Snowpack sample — Buffalo Mountain, Silverthorne, Colorado, USA (1/25/25, 10:11 AM MST)
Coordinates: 39.6222, -106.1139
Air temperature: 22 °F
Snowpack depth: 110 cm
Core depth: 30 cm
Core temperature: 42.8 °F
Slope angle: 12°, slope face: 102°
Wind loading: high
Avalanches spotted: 0
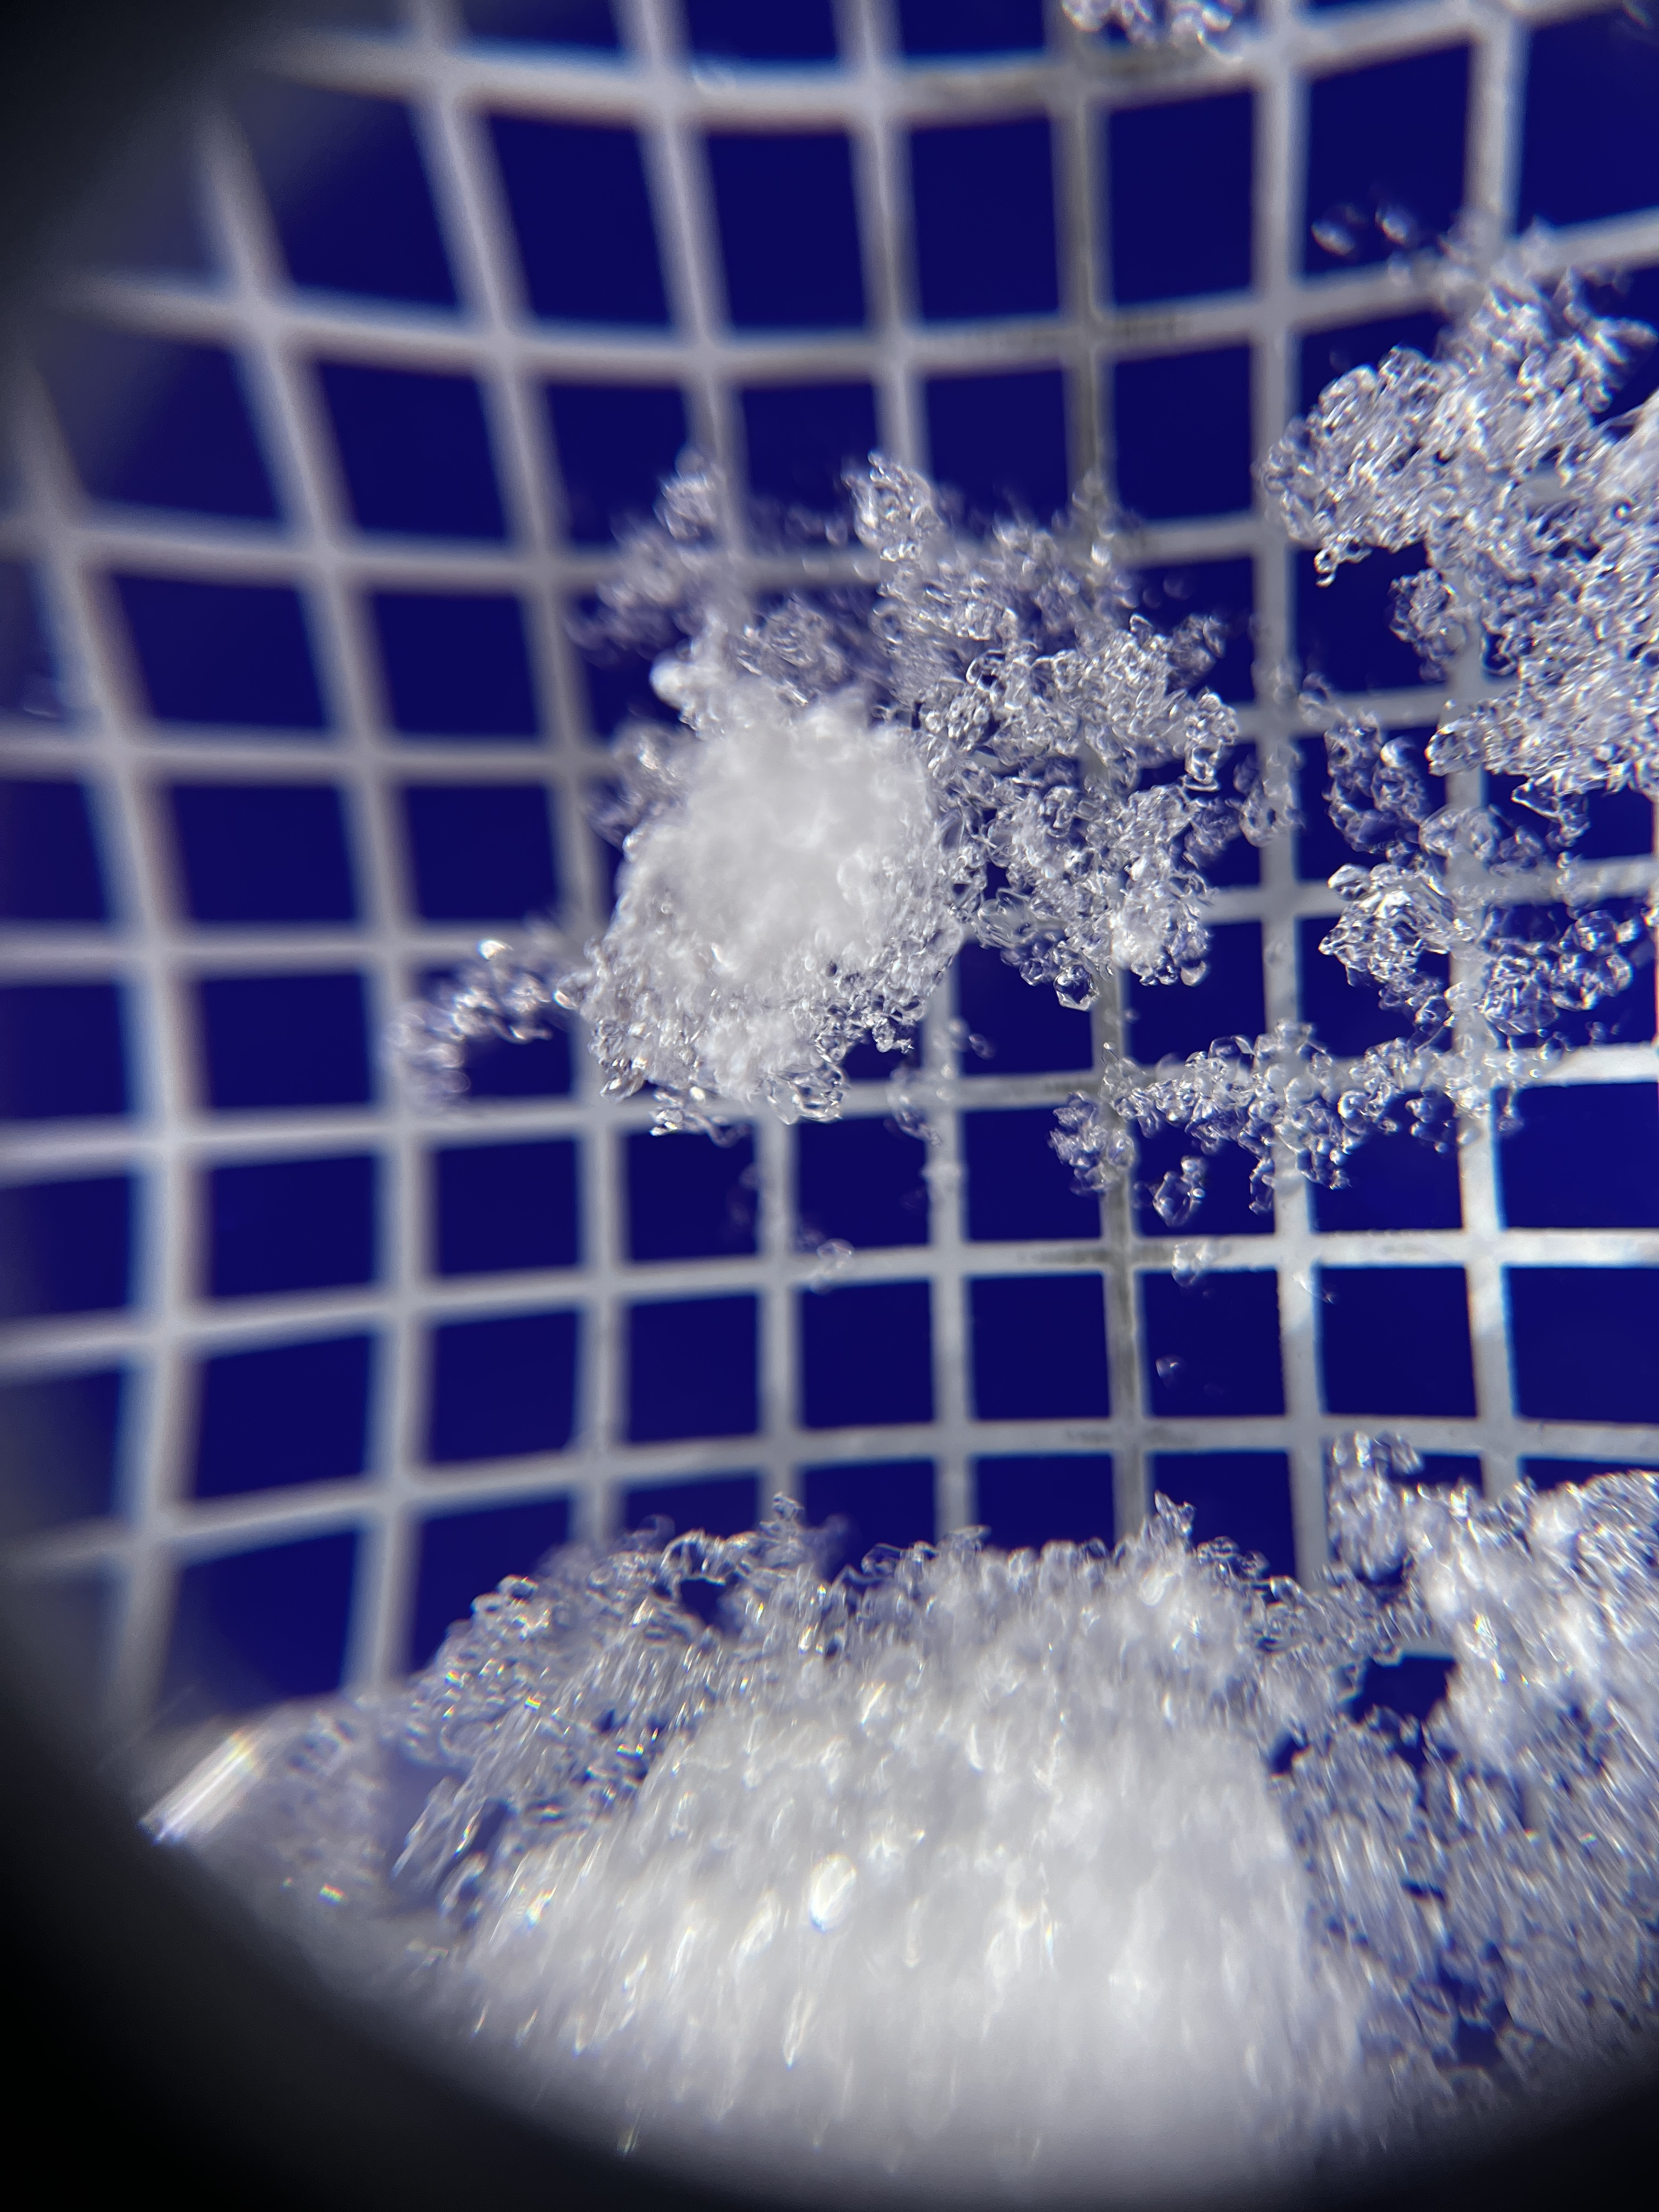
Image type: magnified_profile
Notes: No avalanches nearby, collected on the outskirts of a fire break 15 meters from the treeline, on way to Buffalo and Red Mountain